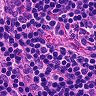
Metastatic tissue present: no